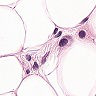
Metastatic tissue present: yes